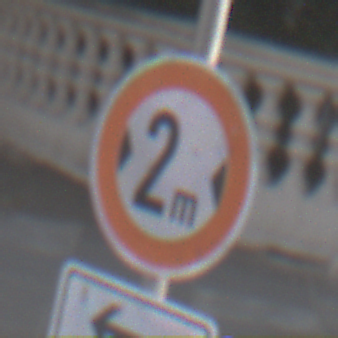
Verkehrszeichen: TatsaechlicheBreite2
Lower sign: RichtungsangabeDurchPfeile2
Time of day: MorningAfternoon
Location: Outdoor (Urban)
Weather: PartlyCloudy
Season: NotSpecified
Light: Natural